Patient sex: F
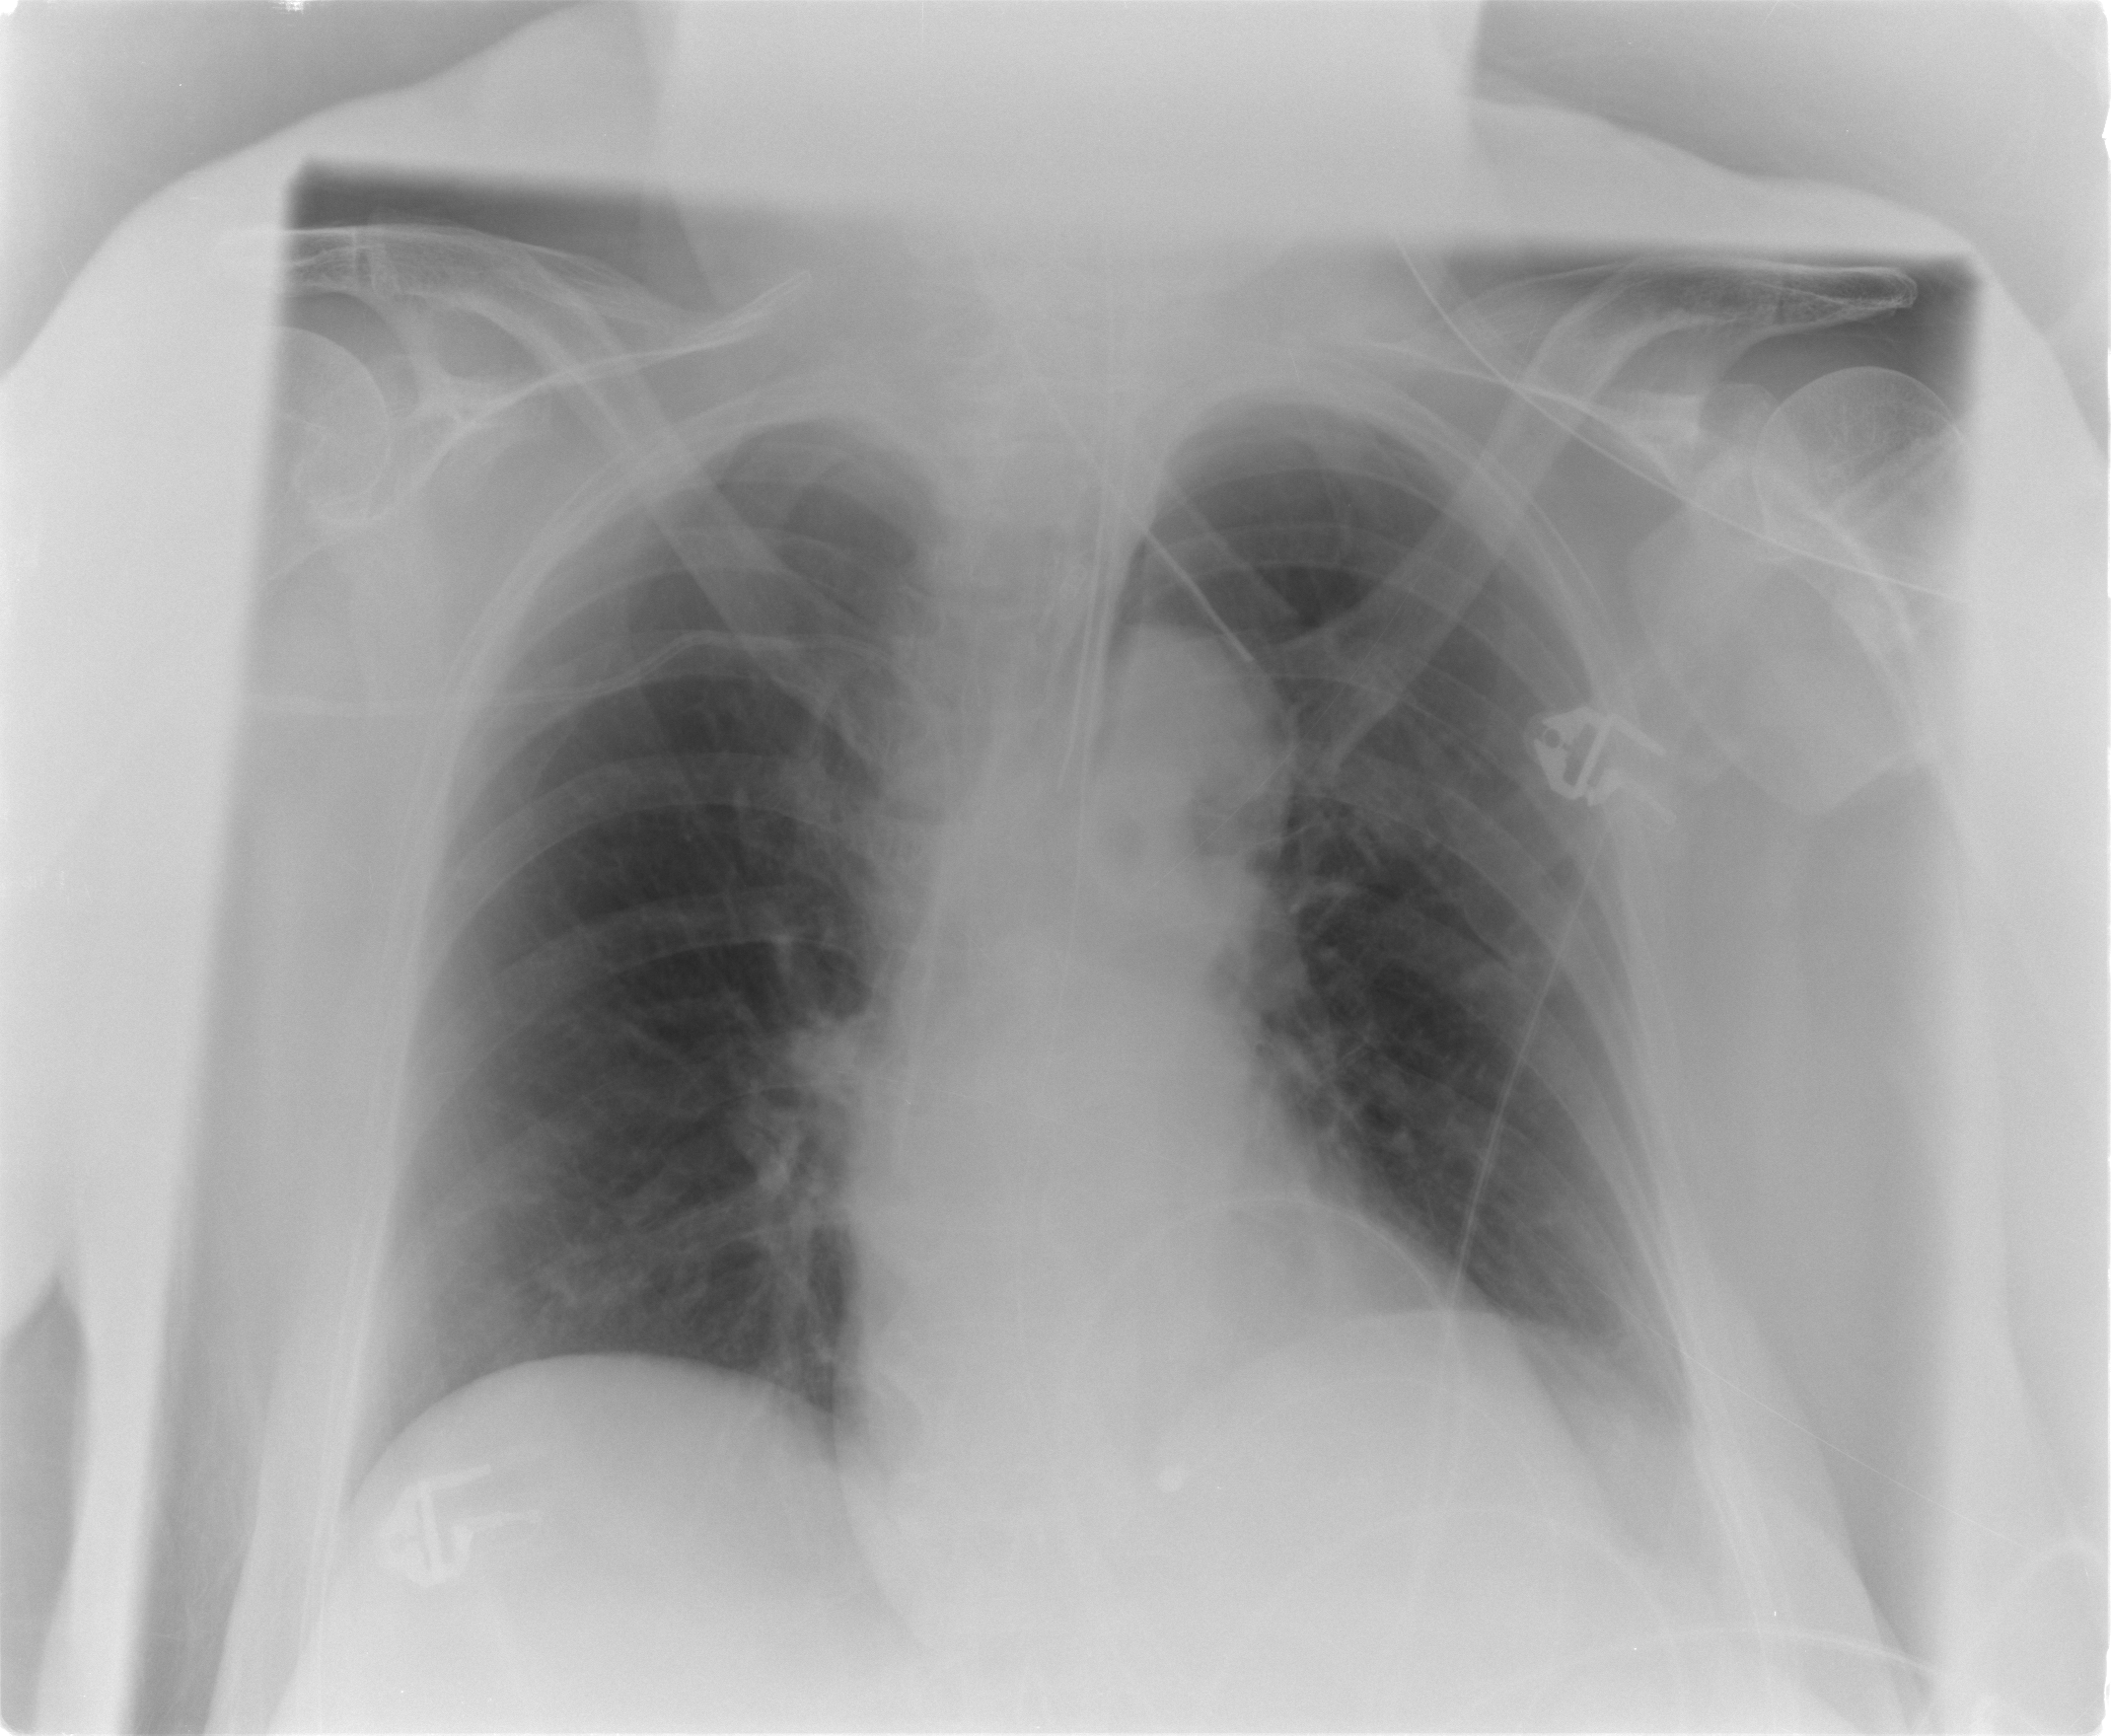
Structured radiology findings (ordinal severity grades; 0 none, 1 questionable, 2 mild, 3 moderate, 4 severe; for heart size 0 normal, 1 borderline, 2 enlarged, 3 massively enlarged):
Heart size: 0
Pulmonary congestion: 0
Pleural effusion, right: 0
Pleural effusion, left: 1
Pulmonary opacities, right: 0
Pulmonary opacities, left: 0
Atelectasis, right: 0
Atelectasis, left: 1